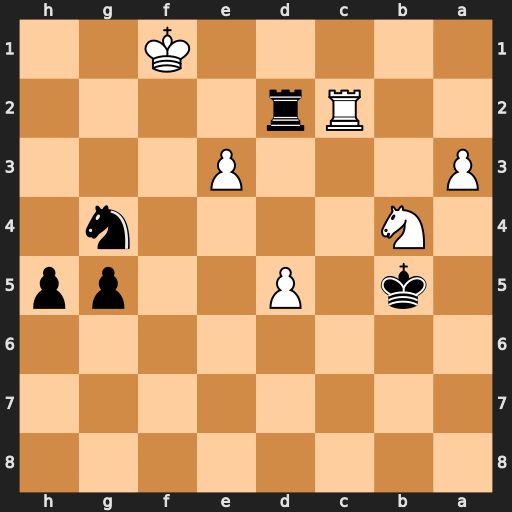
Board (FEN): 8/8/8/1k1P2pp/1N4n1/P3P3/2Rr4/5K2
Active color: b
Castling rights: -
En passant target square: -
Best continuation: Nxe3+ Ke1 Rxc2